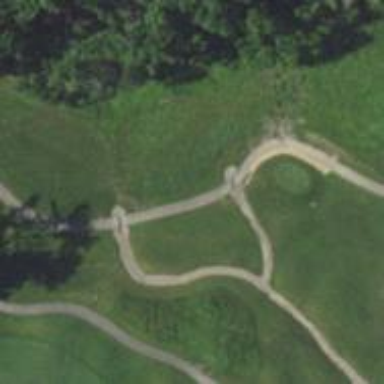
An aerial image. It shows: Service road used as golf cart path.